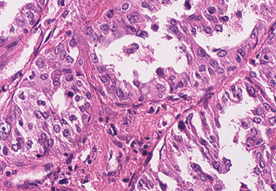
Tumor epithelial tissue: yes
Tumor-associated stroma tissue: yes
Normal tissue: no